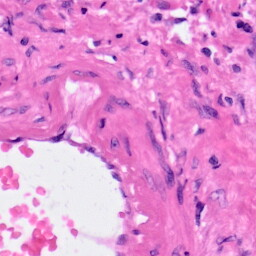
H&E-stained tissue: Pancreatic